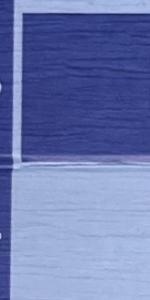
Label: Empty